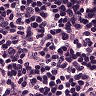
Metastatic tissue present: no